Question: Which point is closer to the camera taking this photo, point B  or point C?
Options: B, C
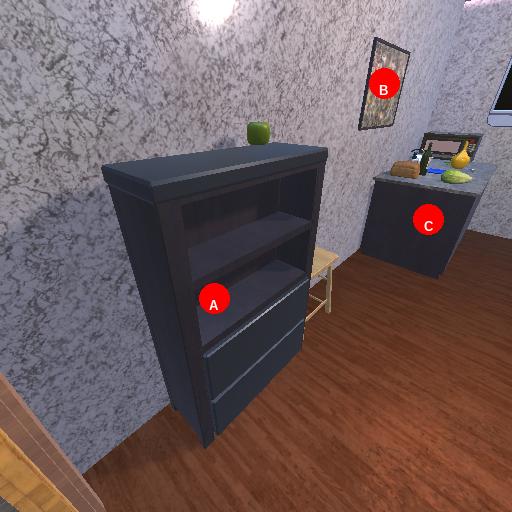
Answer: B